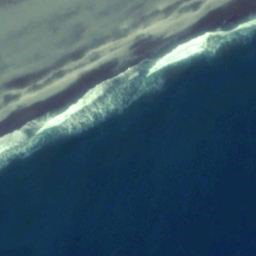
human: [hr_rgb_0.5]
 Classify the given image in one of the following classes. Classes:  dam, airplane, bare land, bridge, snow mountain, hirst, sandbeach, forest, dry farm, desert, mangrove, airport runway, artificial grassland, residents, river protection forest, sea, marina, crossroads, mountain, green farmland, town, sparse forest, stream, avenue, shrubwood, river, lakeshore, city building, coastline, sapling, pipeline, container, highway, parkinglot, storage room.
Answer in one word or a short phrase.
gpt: coastline